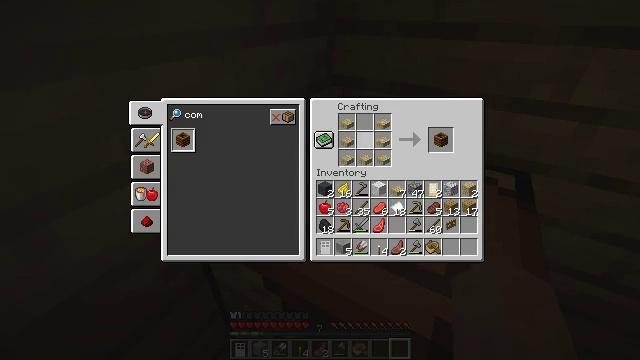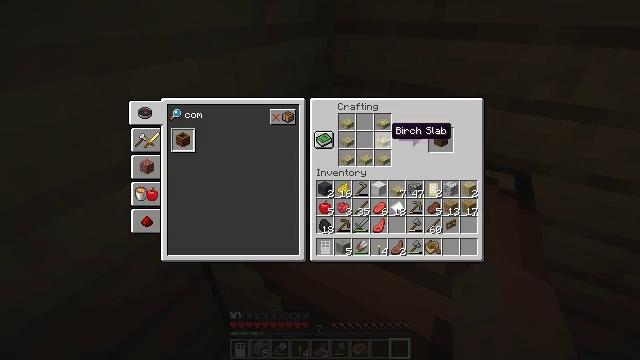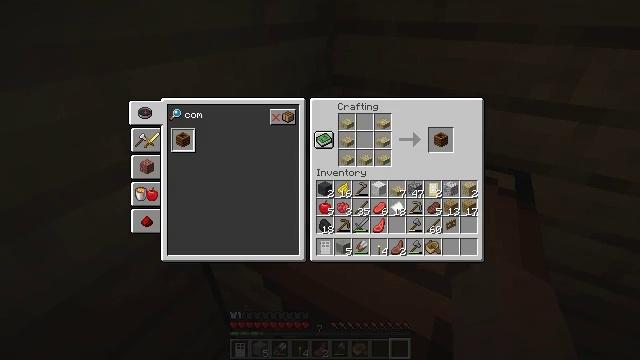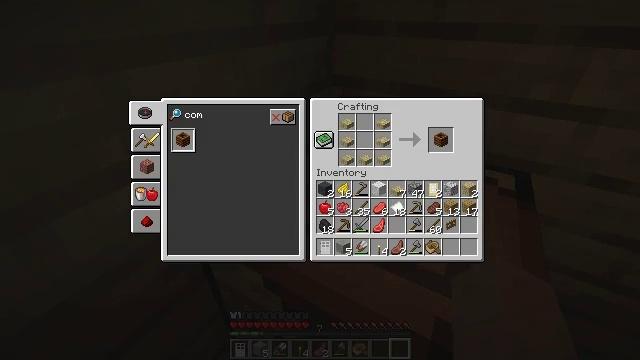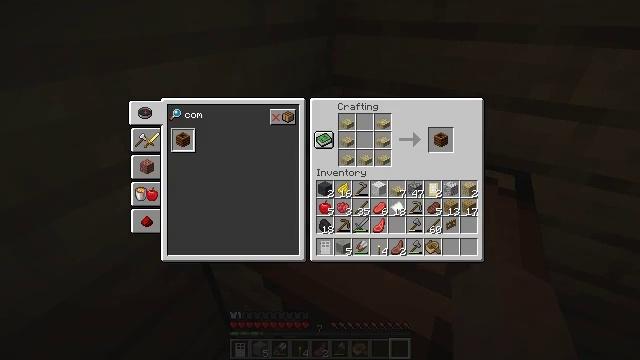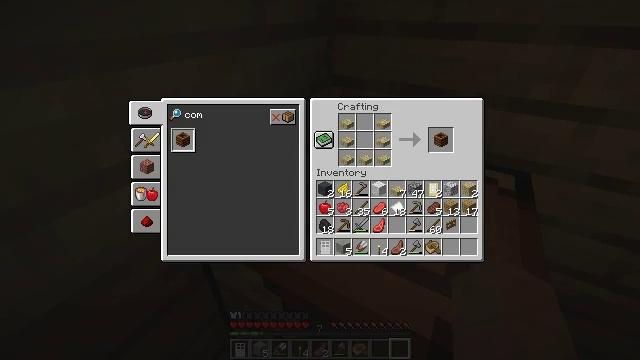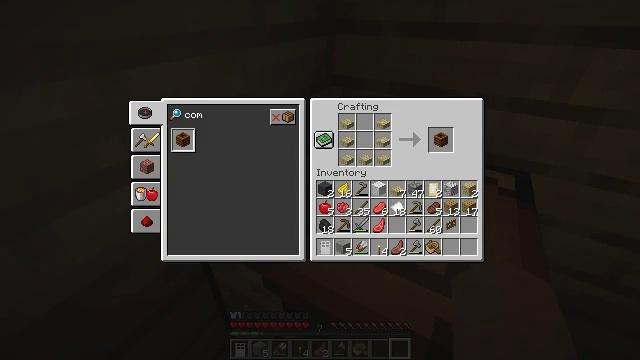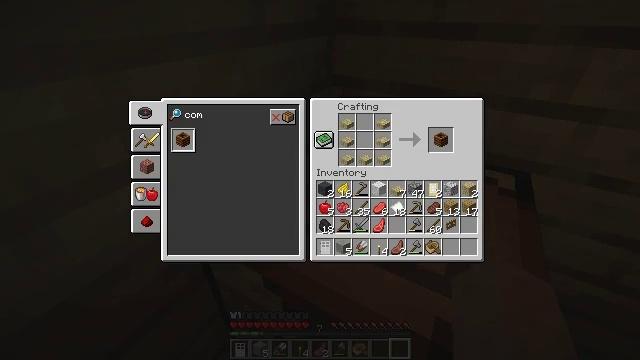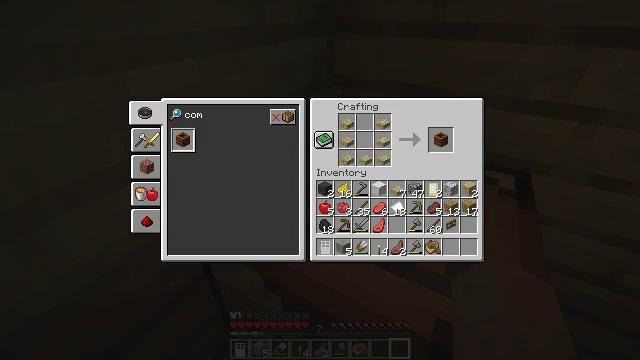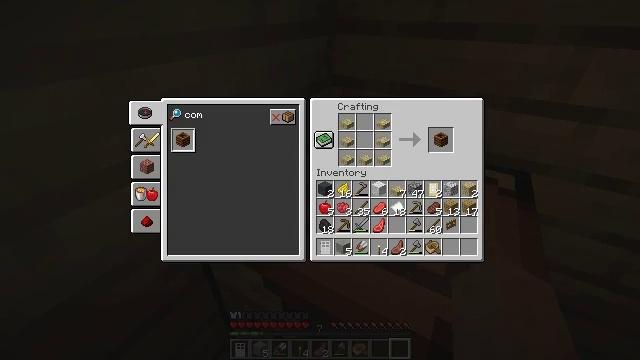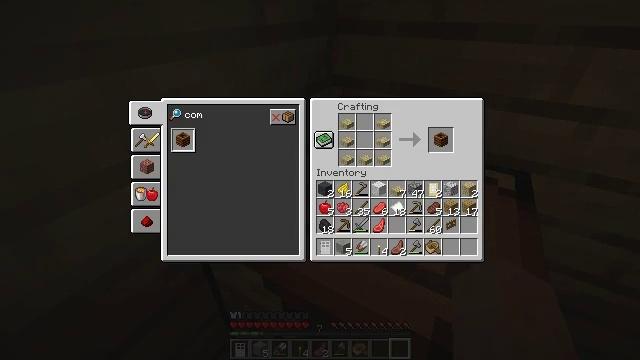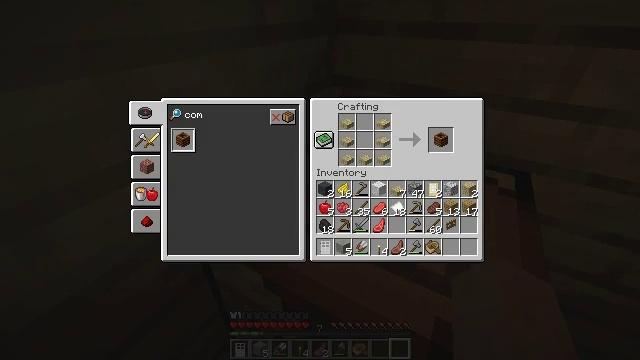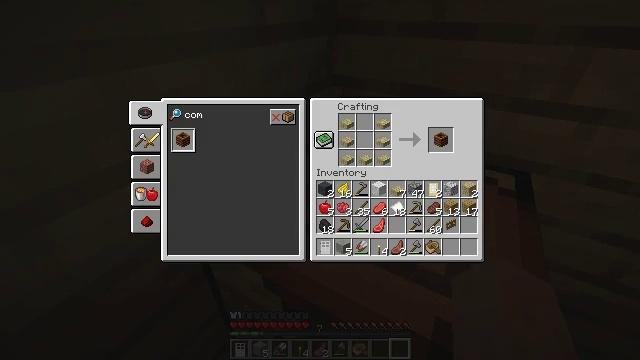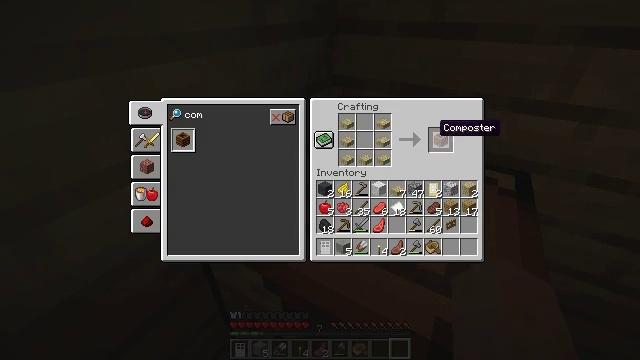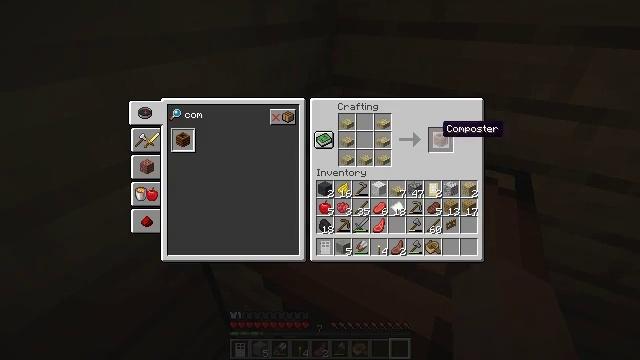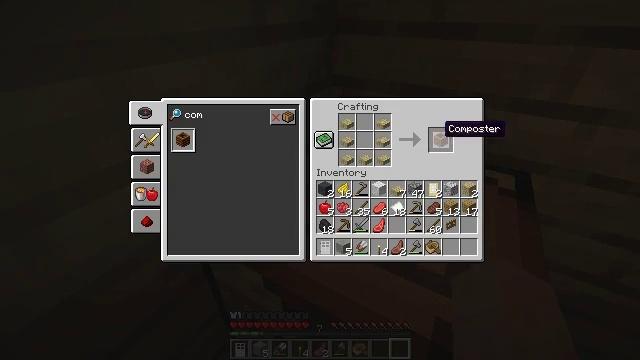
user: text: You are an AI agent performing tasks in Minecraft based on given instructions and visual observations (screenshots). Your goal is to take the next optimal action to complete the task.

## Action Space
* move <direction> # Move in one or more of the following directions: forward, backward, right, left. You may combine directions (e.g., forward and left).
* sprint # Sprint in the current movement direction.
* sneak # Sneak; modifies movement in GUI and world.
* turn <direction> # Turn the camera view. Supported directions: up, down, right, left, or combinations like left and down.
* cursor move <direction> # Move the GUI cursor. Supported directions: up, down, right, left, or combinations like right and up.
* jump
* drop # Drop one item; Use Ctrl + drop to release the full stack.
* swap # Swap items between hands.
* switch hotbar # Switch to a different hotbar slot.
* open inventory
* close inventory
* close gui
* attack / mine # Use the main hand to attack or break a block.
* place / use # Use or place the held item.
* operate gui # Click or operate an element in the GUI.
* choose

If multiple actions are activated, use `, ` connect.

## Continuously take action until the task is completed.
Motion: motion action
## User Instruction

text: Craft a composter.
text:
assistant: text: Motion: cursor move right
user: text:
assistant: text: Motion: cursor move right
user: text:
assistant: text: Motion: no_op
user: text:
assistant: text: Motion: no_op
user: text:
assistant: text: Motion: no_op
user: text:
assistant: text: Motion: cursor move right
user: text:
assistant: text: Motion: cursor move right
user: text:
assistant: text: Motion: no_op
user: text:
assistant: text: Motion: no_op
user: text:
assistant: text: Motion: no_op
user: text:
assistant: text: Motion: no_op
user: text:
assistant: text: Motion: no_op
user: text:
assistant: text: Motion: no_op
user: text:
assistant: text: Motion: no_op
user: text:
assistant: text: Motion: no_op
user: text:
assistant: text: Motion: no_op
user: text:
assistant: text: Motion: no_op
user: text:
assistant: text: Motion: operate gui
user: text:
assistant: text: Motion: operate gui
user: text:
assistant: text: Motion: operate gui
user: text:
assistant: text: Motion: no_op
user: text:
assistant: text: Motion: no_op
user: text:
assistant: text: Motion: no_op